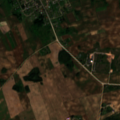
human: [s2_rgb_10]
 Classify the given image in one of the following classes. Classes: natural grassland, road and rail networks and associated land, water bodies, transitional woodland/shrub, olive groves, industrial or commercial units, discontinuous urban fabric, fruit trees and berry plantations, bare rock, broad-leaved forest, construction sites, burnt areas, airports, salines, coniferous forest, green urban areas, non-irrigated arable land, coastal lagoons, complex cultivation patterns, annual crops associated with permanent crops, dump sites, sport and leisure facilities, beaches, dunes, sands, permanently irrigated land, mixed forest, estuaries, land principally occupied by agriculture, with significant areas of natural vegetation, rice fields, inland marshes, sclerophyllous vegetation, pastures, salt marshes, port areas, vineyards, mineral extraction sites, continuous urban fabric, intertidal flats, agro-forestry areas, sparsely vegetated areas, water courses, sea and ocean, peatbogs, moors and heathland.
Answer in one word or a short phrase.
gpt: discontinuous urban fabric, non-irrigated arable land, pastures, complex cultivation patterns, land principally occupied by agriculture, with significant areas of natural vegetation